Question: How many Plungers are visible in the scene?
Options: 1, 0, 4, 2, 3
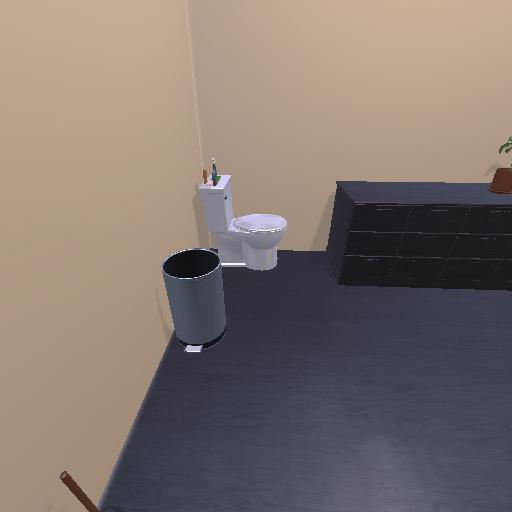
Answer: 1